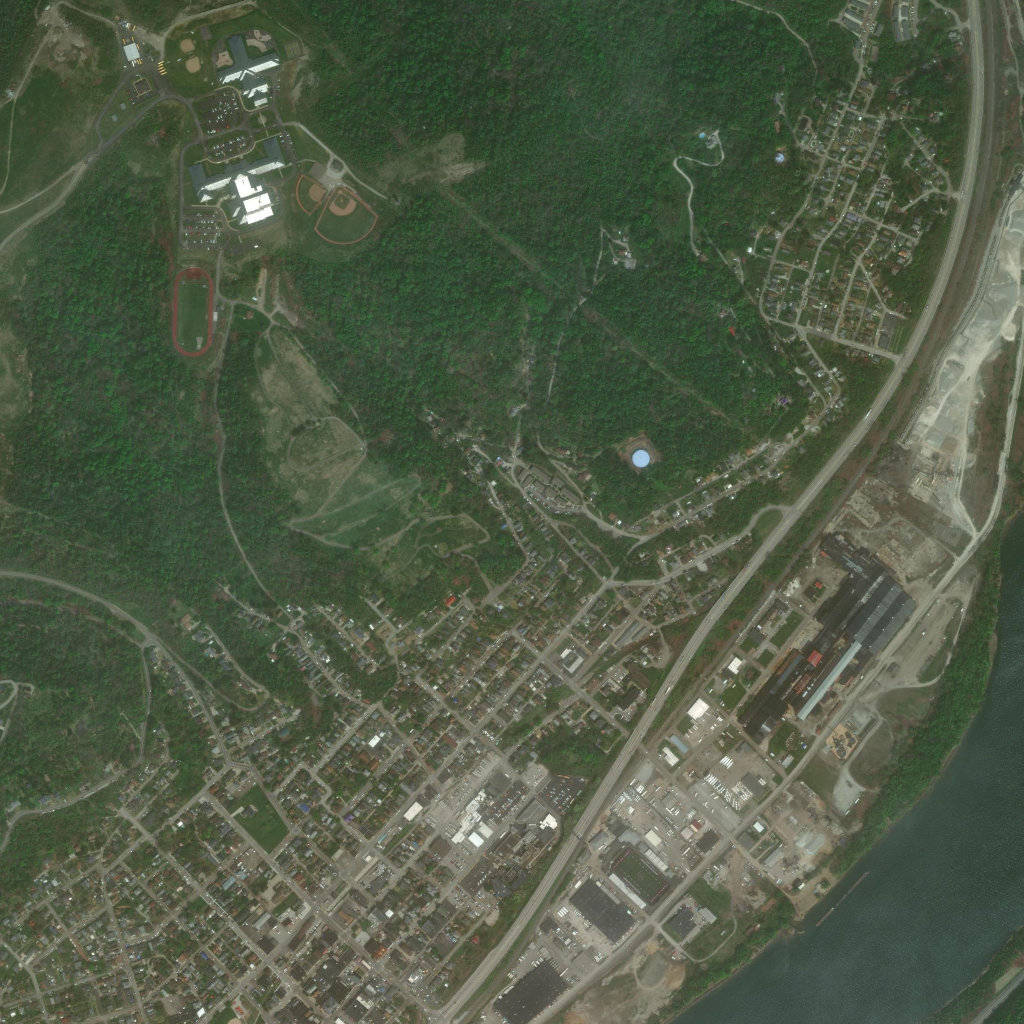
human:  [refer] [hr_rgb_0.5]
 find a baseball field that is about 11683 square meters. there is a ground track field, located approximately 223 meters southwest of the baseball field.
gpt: <box>[[29, 17, 37, 25, 0]]</box>

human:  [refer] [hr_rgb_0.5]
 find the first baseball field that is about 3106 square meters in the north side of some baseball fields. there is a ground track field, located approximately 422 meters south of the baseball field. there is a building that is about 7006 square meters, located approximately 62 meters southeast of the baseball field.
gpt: <box>[[15, 1, 19, 5, 0]]</box>

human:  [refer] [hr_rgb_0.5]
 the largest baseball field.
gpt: <box>[[29, 17, 37, 25, 0]]</box>